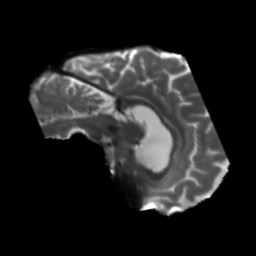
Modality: T2w
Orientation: sagittal
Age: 56
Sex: male
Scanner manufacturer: siemens
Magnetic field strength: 3 T
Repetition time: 5.25 s
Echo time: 0.08 s